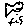
Label: fish